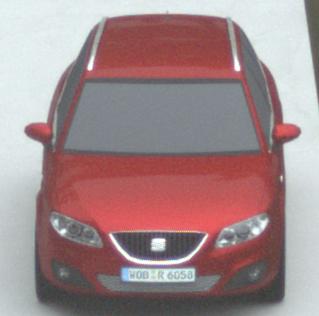
Make: SEAT
Model: Exeo ST 1.6
Detailed model: Exeo (3R) ST
Model produced from: 2010/05
Model produced until: 2010/08
Doors: 5
Color: red
Road condition: dry road
Daytime: midday
Contrast: low contrast